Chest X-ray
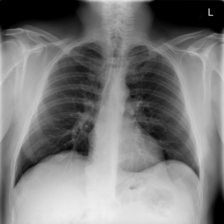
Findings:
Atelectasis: negative
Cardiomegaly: negative
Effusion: negative
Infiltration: negative
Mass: negative
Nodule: negative
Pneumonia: negative
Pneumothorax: negative
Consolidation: negative
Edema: negative
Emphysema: negative
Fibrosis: negative
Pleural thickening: negative
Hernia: negative